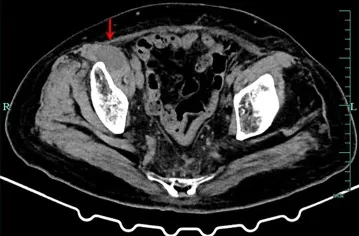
Computed tomography (CT) demonstrated a malignant tumor in the right groin area, and the size of the mass was approximately 6.3 cm x 3.1 cm x 2.0 cm. (B) Tomography scan in the transverse section of the lesion.
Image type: radiology (ct)